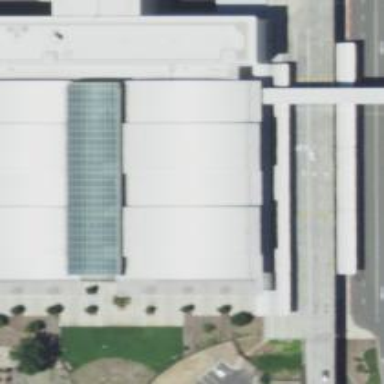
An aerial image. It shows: Information terminal.